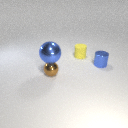
small blue metal cylinder to the right of small brown metal sphere